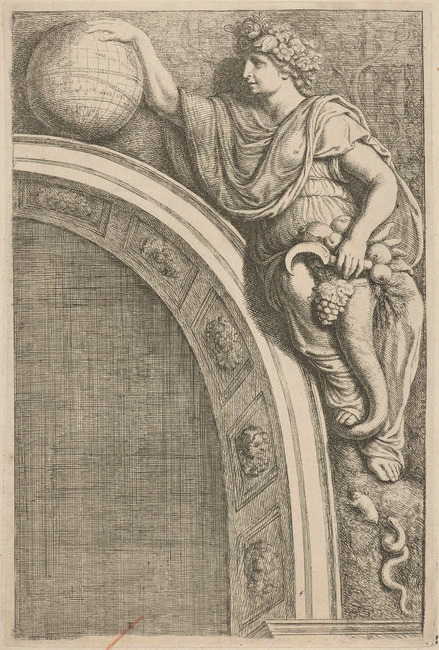
Title: Personificatie van de Aarde
Artist: Hubert Quellinus
Earliest date: 1655
Latest date: 1668
Genre: reproductive print
Keywords: sculpture, personification, costume à l'antique, wreath (headdress), cornucopia, terrestrial globe, snake, architectural background